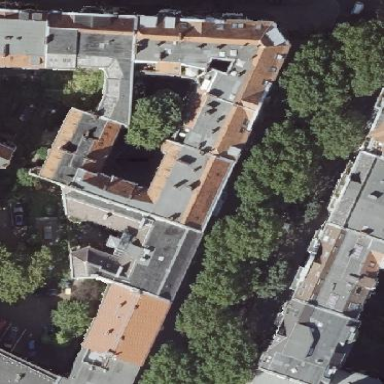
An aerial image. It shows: Apartment building with double saltbox roof shape.